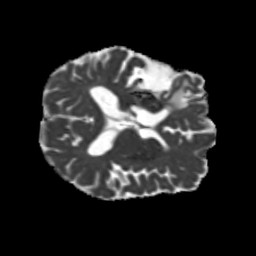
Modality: MD
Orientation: axial
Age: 61
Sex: male
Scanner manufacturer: siemens
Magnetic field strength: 3 T
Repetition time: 5.25 s
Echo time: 0.08 s